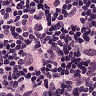
Metastatic tissue present: yes